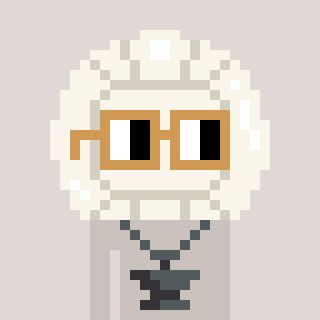
a pixel art character with square brown glasses, a volleyball-shaped head and a foggrey-colored body on a warm background